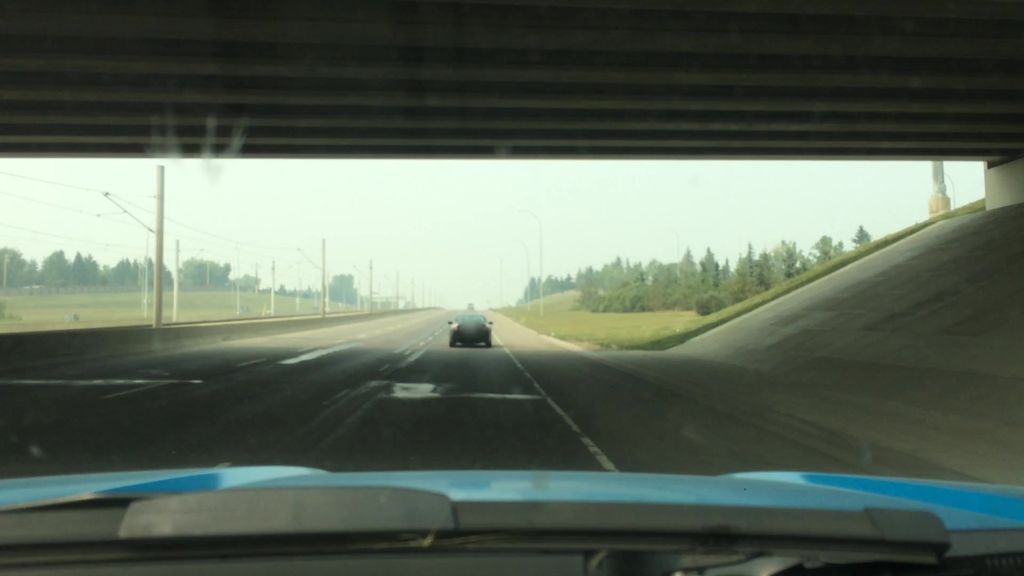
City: calgary